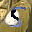
Label: 5